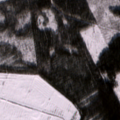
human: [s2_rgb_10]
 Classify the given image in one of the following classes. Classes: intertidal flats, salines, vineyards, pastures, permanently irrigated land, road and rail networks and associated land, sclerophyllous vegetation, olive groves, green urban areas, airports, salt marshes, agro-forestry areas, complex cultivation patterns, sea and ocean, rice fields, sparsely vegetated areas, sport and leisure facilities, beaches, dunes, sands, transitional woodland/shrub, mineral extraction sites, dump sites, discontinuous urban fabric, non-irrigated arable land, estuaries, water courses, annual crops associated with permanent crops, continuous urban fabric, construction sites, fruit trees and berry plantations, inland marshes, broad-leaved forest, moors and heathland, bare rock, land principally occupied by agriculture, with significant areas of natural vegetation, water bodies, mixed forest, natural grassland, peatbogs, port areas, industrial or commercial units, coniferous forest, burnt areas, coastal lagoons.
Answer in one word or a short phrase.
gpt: non-irrigated arable land, coniferous forest, mixed forest, transitional woodland/shrub, peatbogs